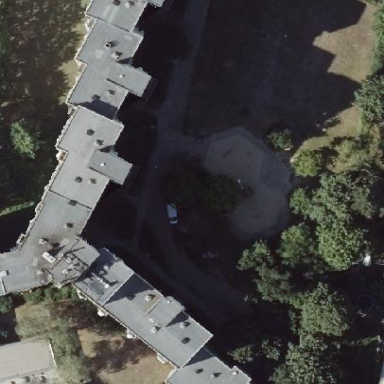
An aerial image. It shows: Playground with sandy surface.